Question: How can I write a query to get a table (the most right) in faster way if I want to select employers date "Dec-13" so the result look like this picture? Anybody help me?

Thank you !
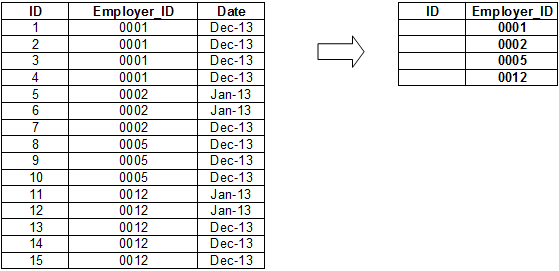
Answer: Try with:
'''
SELECT ID, Employer_ID
FROM table
GROUP BY Employer_ID
'''